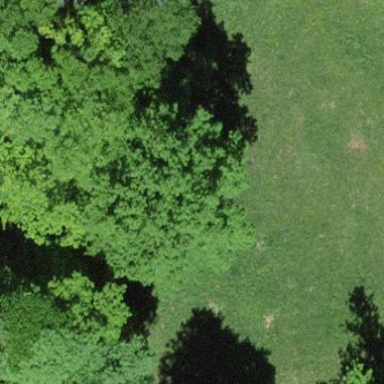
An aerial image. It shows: Beautiful meadow.